Question: UPDATE: After checking if Ajax was sending the CSV data with the correct characters, I confirm you it does, it is on the PHP side where those get wrong:

---
I am importing a CSV file with spanish characters (a, n, o, etc...). After importing, words like "German" transform to "Germn".
This is the code:
'''
$csv=$_FILES['csv1']['tmp_name'];
$csv= mb_convert_encoding($csv, "UTF-8");
$handle = fopen($csv, "r");
while (($data = fgetcsv($handle, 1000, ";")) !== FALSE) {
............
'''
Some of my tries with no possitive result have been:
'''
$csv=$_FILES['csv1']['tmp_name'];
$csv= mb_convert_encoding($csv, "UTF-8");
'''
and
'''
$precsv=$_FILES['csv1']['tmp_name'];
$csv=utf8_encode($precsv);
'''
as well as setting on top of this PHP file this:
'''
header('Content-Type: text/html; charset=UTF-8');
'''
None of this makes characters importcorrectly, and so neither being properly inserted on Database, that is UTF8_general_ci encoded and just omits the rest of any value from the till its end
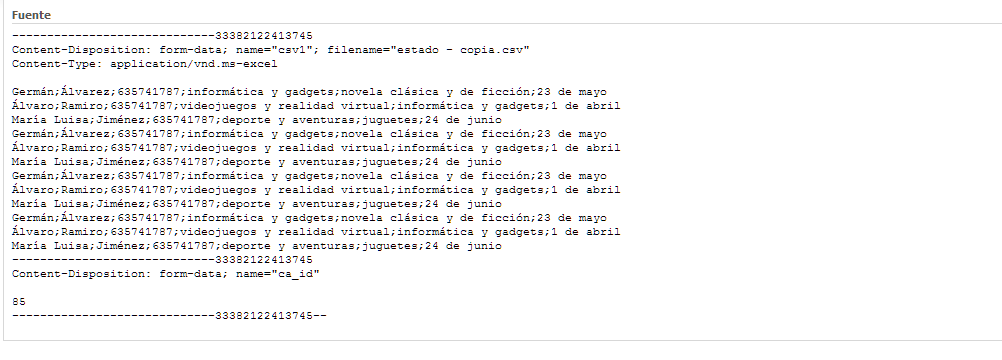
Answer: The problem is likely to do with encoding and you are on the right track, with one mistep; the first parameter to 'mb_convert_encoding' should be the actual string that is to be converted. Not the filename like you are doing.
So this:
'''
$csv=$_FILES['csv1']['tmp_name'];
$csv= mb_convert_encoding($csv, "UTF-8");
'''
Should be:
'''
$csvContents=file_get_contents($_FILES['csv1']['tmp_name']);
$csvConverted = mb_convert_encoding($csvContents, "UTF-8");
file_put_contents('SomeotherFile.csv', $csvConverted);
'''
Obviously this needs some specific tweaks for your situation, but just making sure you are doing the conversion on the actual file contents should be a big step in the right direction.